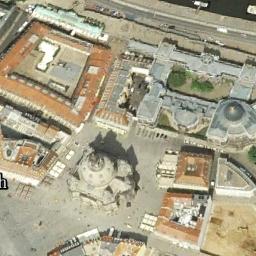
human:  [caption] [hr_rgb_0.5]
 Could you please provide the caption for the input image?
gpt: There is a church on the open place next to some buildings .

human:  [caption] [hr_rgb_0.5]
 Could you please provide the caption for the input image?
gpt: The white church with a circular pointed tower is surrounded by other buildings .

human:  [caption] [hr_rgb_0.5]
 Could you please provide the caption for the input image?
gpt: This is a church, Divided in the middle into left and right parts .

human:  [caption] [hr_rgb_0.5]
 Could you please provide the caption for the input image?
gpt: A white round-roofed church surrounded by buildings, Roads and cars .

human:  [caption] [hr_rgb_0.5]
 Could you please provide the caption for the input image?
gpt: A church painted in white is on an open square beside some orange buildings .